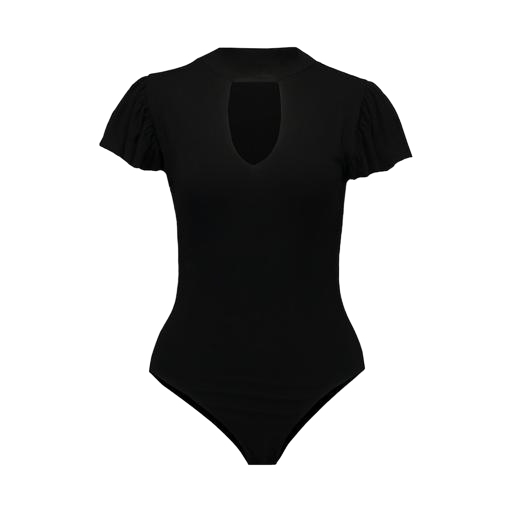
black mira cape-effect bodysuit, black plunge bodysuit, keyhole short sleeve, white background